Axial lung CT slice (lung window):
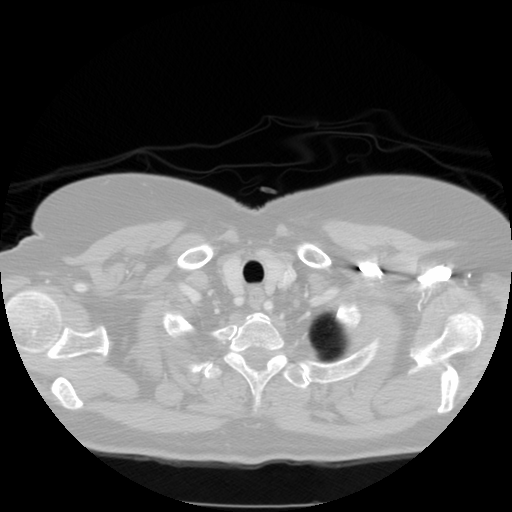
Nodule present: no